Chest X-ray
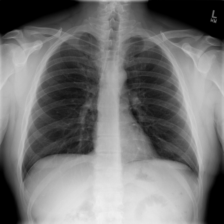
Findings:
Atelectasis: negative
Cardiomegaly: negative
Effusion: negative
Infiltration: negative
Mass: negative
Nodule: negative
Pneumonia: negative
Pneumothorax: negative
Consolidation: negative
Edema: negative
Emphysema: negative
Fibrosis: negative
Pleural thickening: negative
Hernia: negative